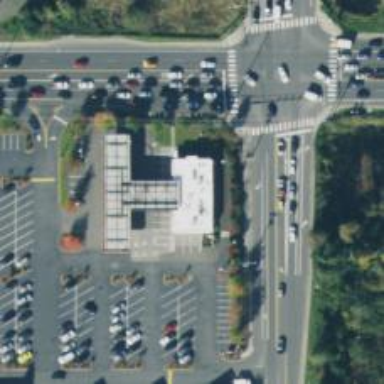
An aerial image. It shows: Convenience shop.